Field crop: maize
Growth stage: 2
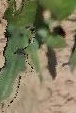
Species: maize